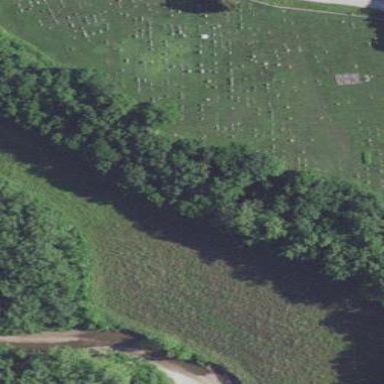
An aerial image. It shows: Cemetery.